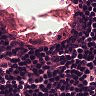
Metastatic tissue present: no